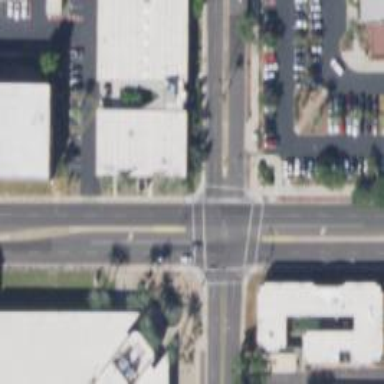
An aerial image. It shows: Solid stop line on the road.